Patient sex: M
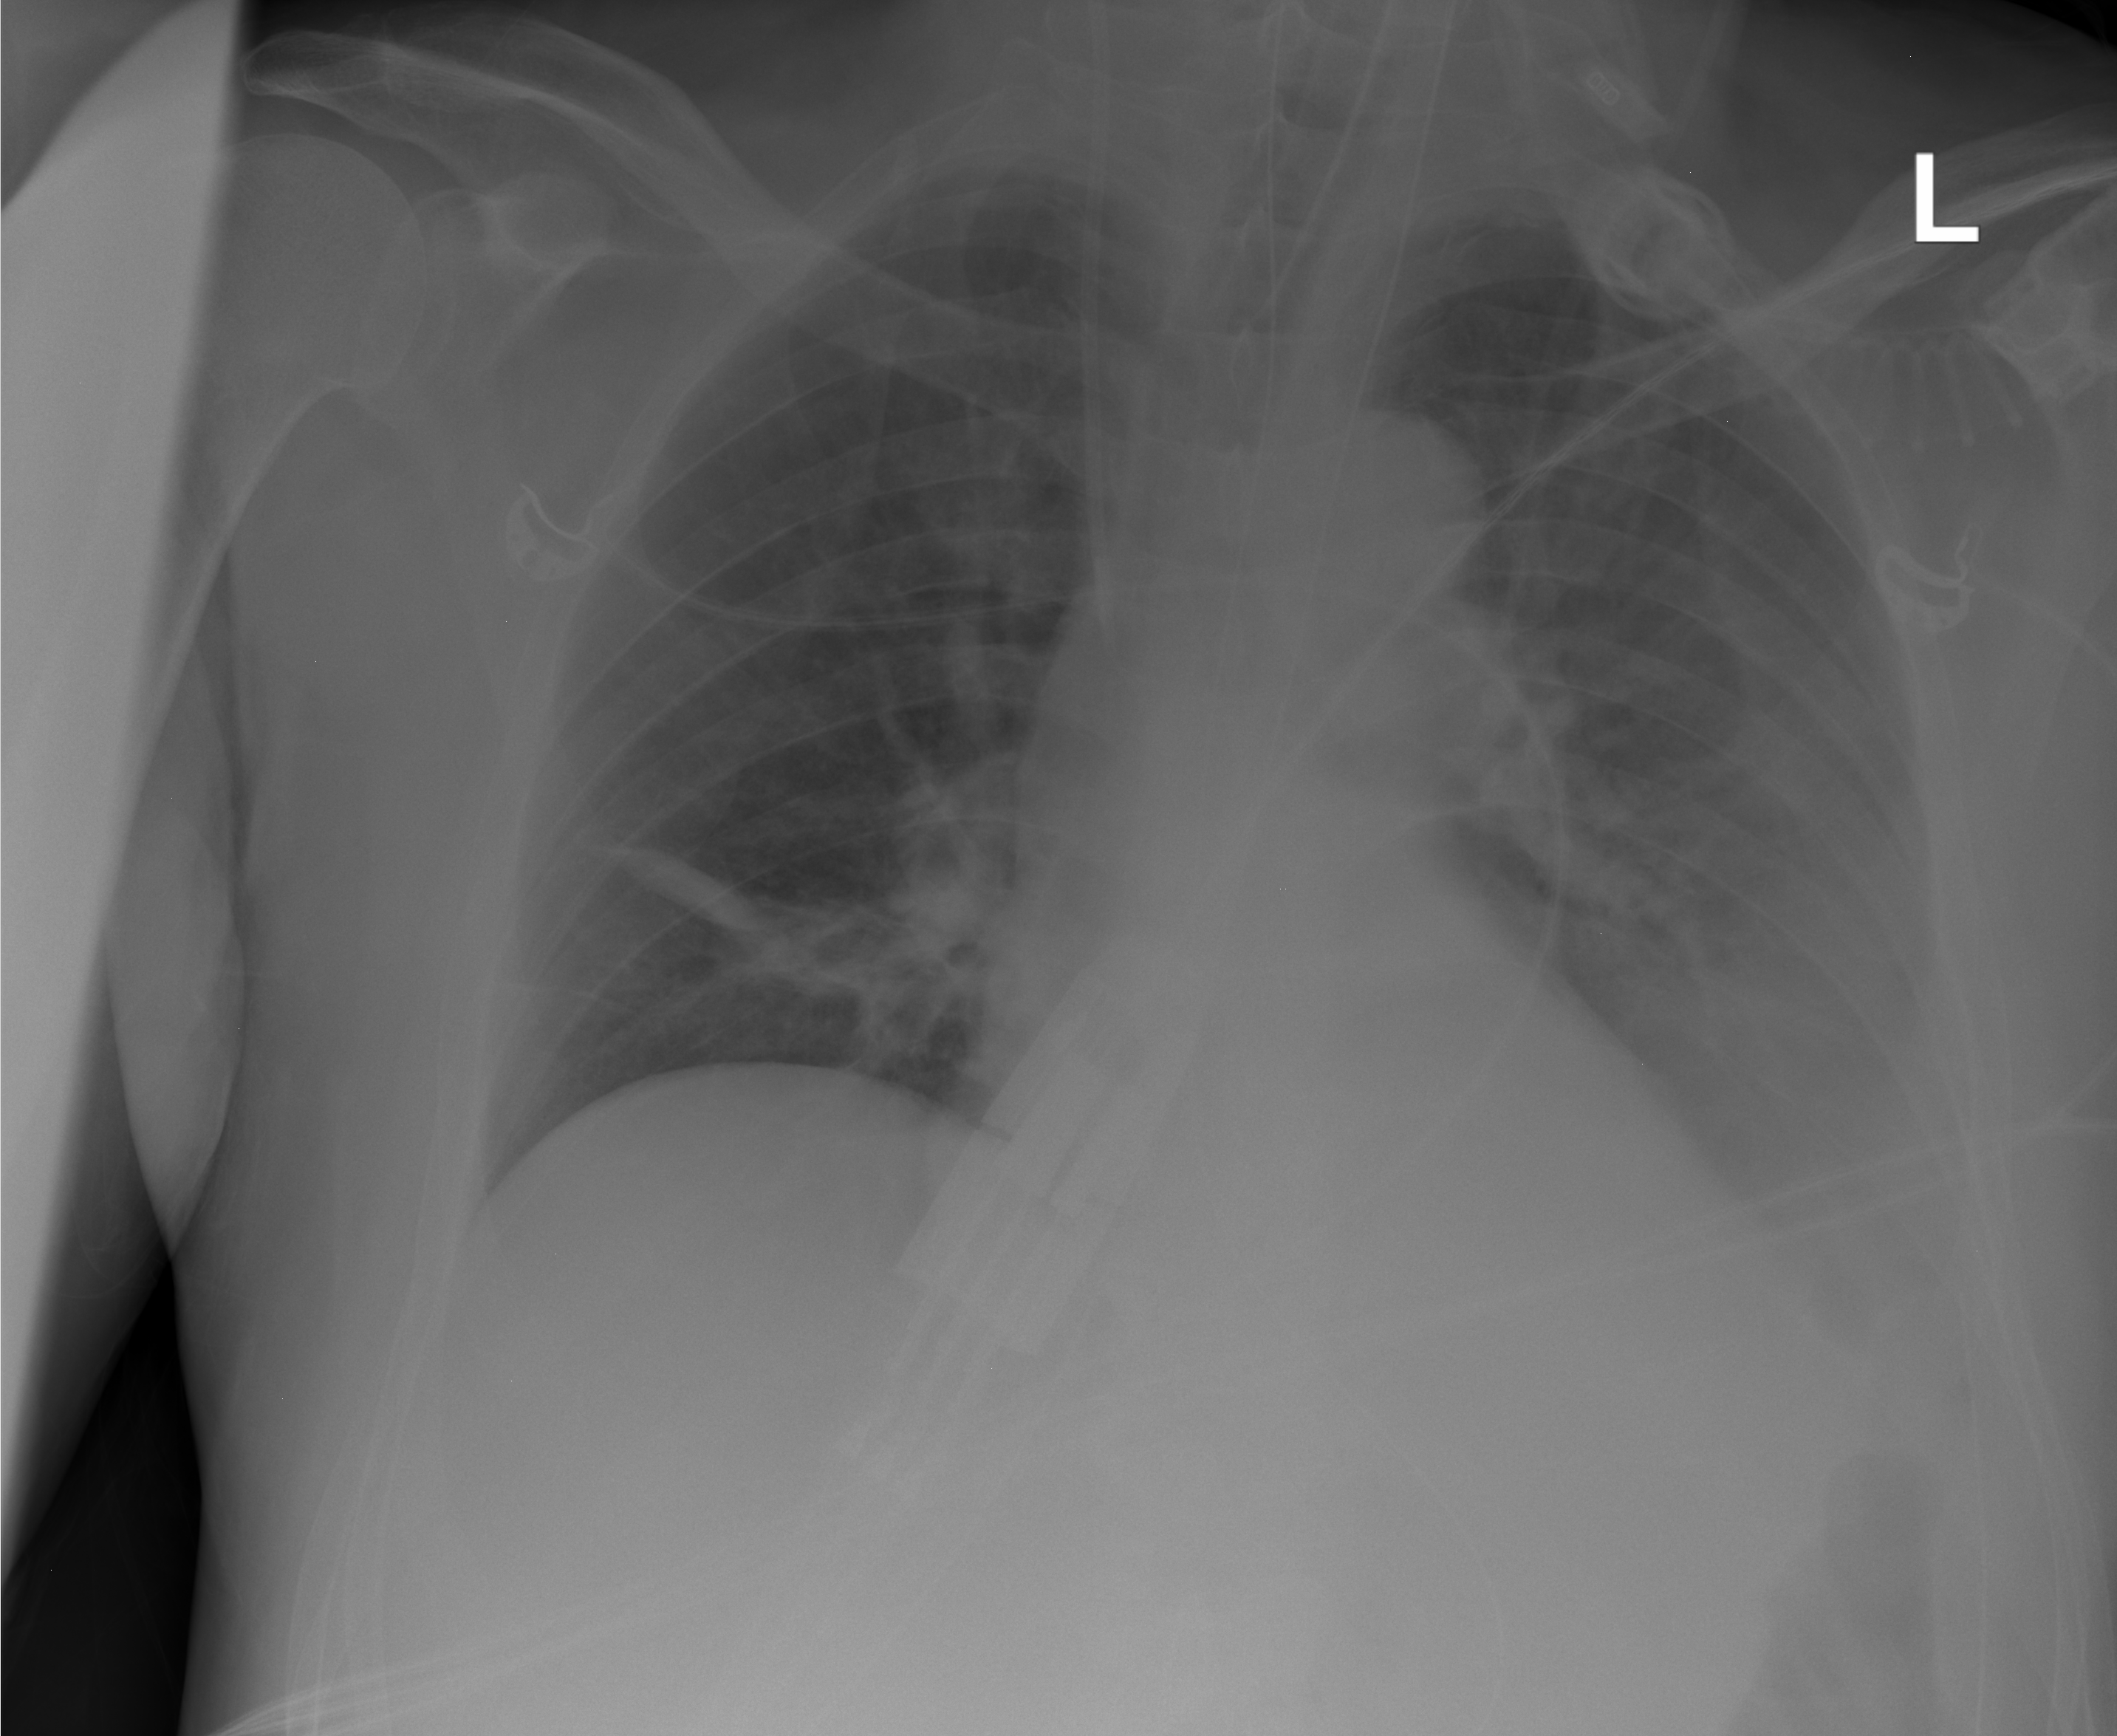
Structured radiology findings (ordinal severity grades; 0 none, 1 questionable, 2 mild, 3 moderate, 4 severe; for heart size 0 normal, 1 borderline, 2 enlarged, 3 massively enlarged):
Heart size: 0
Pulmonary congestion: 0
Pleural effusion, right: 0
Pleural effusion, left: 3
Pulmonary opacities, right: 0
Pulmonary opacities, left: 0
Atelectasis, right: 2
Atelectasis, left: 2